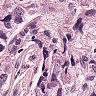
Metastatic tissue present: yes